Field crop: maize
Growth stage: 2
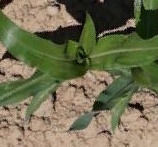
Species: maize